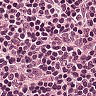
Metastatic tissue present: no